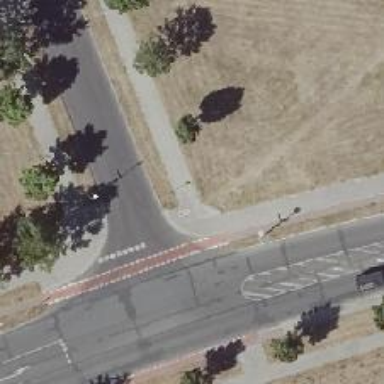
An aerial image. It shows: Tertiary road with asphalt surface and separate sidewalk.